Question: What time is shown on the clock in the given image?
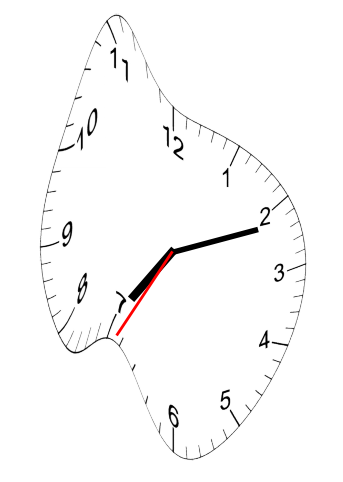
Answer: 07:11:35